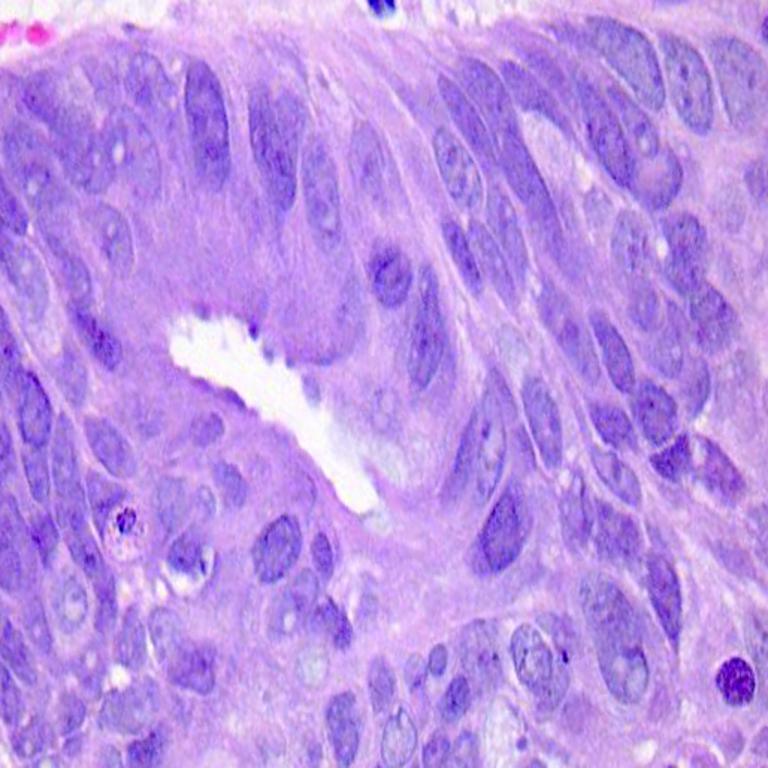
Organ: colon
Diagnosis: adenocarcinomas